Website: apple
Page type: customer-info-address
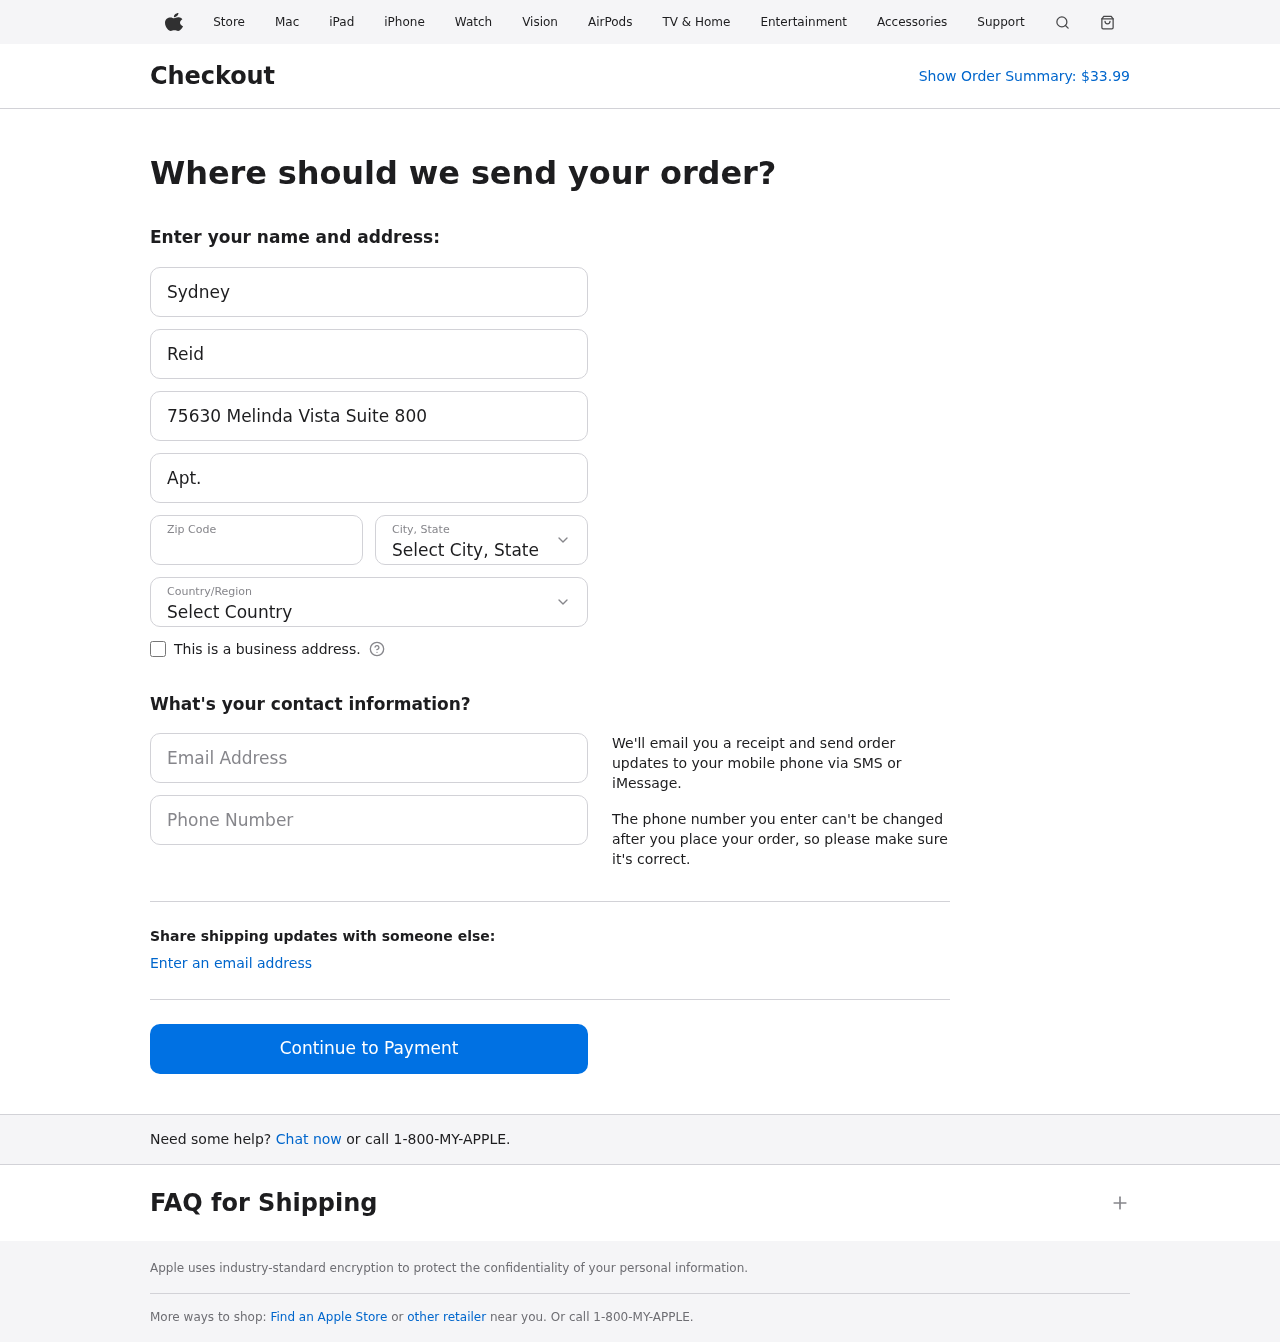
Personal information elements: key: PII_CITY_STATE
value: South Shelley, MH
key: PII_COUNTRY
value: United States
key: PII_EMAIL
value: sydneyreid@yahoo.com
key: PII_FIRSTNAME
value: Sydney
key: PII_LASTNAME
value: Reid
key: PII_PHONE
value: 6537566916
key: PII_POSTCODE
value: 41669
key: PII_STREET
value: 75630 Melinda Vista Suite 800
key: PII_STREET2
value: Apt. 213
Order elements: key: ORDER_TOTAL
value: $33.99